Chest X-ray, AP view. Patient: 44 years old, sex M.
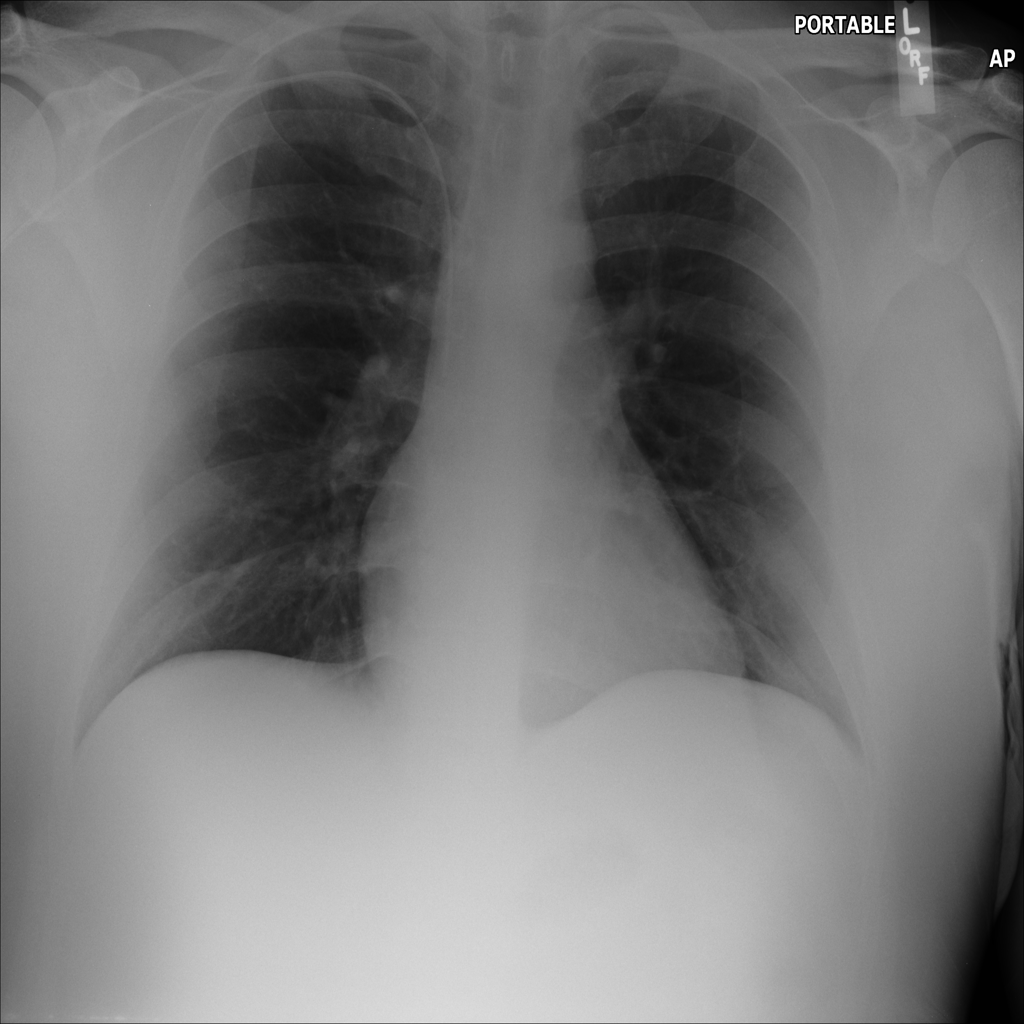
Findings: No Finding